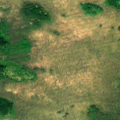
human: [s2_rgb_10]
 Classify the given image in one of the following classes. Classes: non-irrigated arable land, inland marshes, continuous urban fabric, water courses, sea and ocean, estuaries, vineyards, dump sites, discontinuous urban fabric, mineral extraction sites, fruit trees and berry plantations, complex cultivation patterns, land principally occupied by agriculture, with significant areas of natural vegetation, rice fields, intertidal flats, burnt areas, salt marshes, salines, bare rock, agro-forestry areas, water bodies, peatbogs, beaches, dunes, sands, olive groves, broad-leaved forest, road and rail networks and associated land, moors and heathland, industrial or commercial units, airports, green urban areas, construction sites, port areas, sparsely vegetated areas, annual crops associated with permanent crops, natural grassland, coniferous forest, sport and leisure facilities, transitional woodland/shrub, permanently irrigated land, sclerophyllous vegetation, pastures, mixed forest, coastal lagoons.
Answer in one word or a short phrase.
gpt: coniferous forest, mixed forest